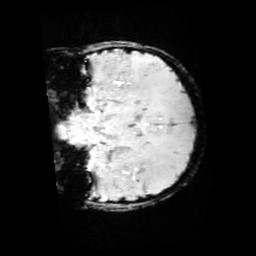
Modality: SWI
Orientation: coronal
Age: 10
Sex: female
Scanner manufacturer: siemens
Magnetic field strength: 3 T
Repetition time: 0.027 s
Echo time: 0.02 s